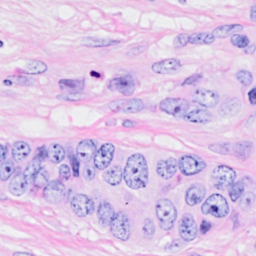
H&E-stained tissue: Breast